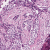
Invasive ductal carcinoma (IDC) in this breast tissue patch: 1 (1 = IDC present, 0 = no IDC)